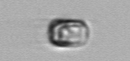
Label: Skeletonema